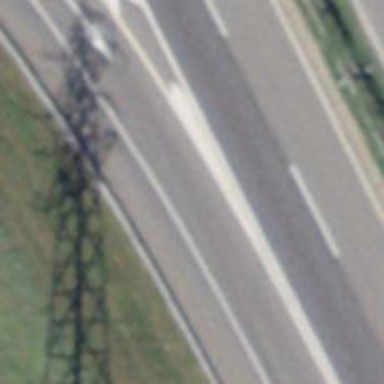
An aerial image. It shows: Asphalt motorway link.